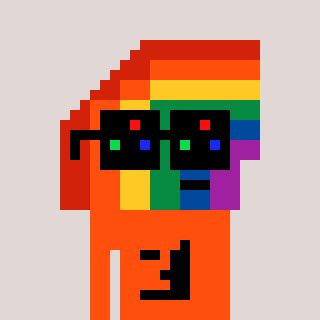
a pixel art character with square black sunglasses, a rainbow-shaped head and a orange-colored body on a warm background